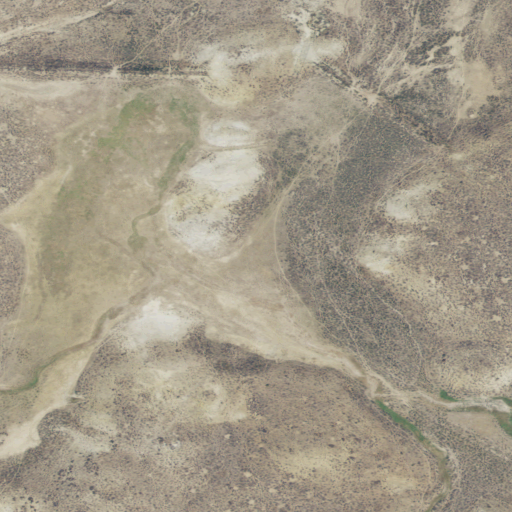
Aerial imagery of valley in Oregon named Indian Gulch containing shrub and grassland